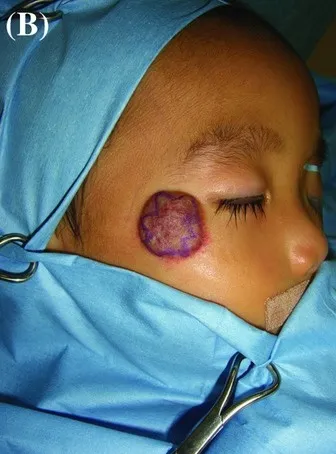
Case 4. A 23-month-old boy with a hemangioma in the right zygomatic region. (b) A zig-zag incision was selected in the first operation. Three intralesional excisions were performed.
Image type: medical_photograph (other_medical_photograph)